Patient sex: M
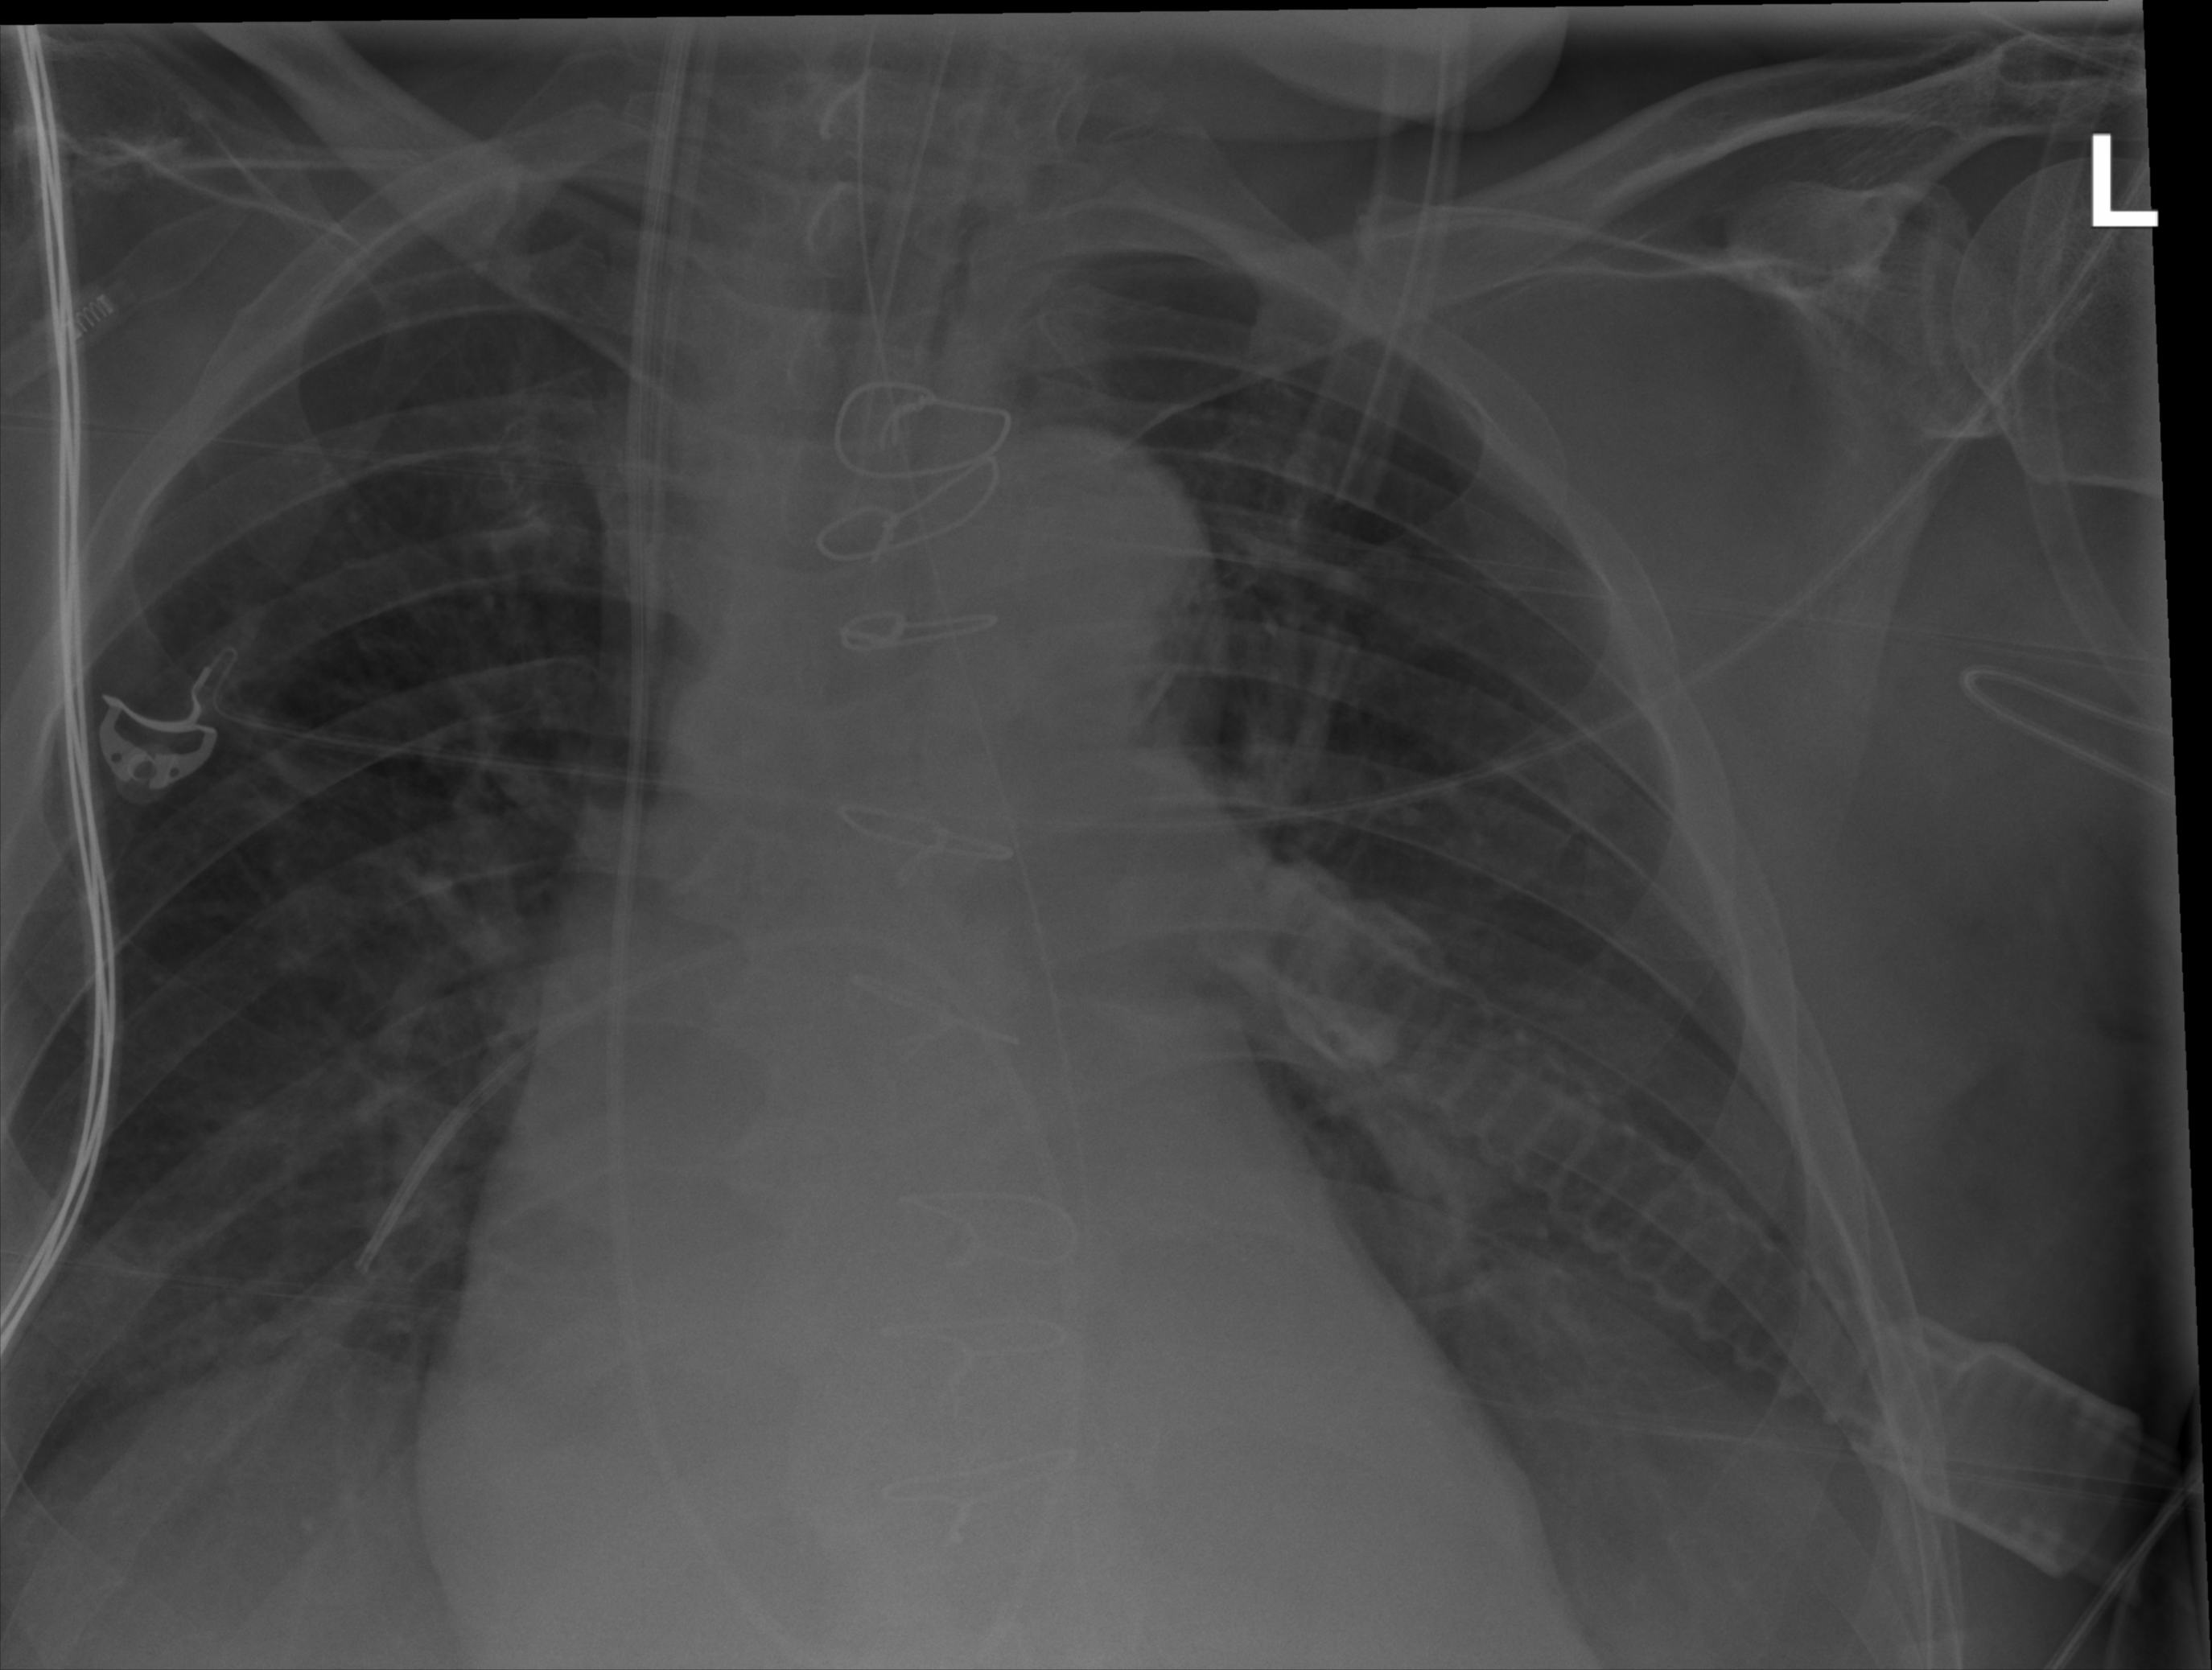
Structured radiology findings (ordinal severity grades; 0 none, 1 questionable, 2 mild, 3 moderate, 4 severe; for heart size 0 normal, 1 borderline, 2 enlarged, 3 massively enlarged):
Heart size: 2
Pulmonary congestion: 0
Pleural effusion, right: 0
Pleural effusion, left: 0
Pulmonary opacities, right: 0
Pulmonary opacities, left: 0
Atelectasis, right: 2
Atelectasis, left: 2